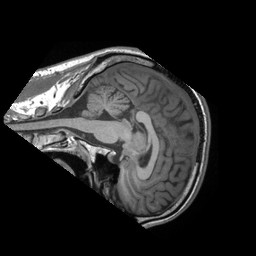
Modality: T1w
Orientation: sagittal
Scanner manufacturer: siemens
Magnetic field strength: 3 T
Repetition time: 1.9 s
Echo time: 0.0025 s